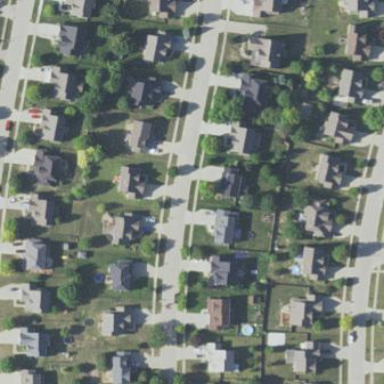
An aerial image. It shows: Sidewalk.